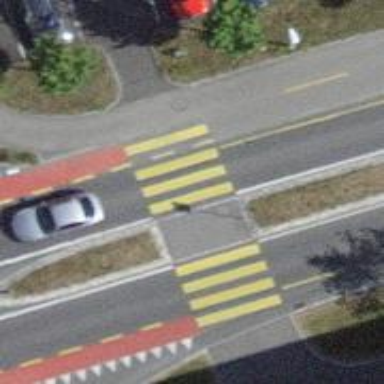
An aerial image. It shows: Footway that serves as traffic island.